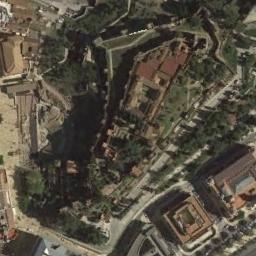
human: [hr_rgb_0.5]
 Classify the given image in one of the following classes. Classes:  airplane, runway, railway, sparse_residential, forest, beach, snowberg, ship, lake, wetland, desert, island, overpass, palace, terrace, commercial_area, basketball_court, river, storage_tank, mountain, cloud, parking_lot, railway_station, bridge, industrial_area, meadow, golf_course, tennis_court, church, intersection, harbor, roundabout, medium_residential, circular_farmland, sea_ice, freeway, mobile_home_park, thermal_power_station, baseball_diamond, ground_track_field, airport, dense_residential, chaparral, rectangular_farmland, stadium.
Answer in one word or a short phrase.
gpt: palace